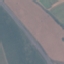
Label: Highway